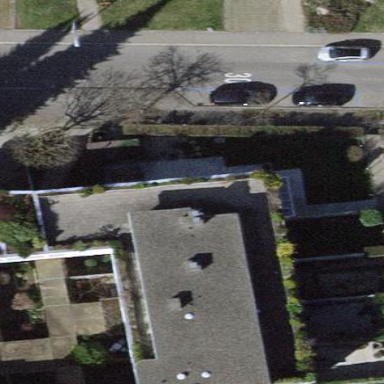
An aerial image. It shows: Flat-roofed building.